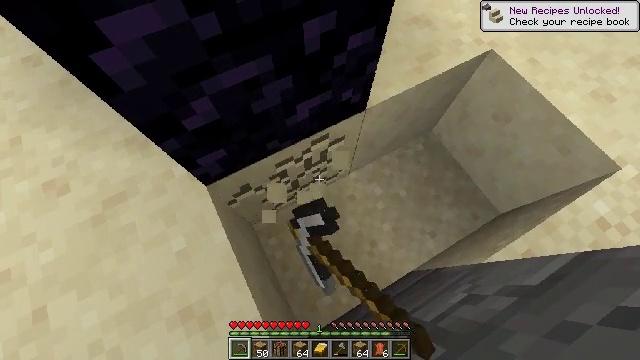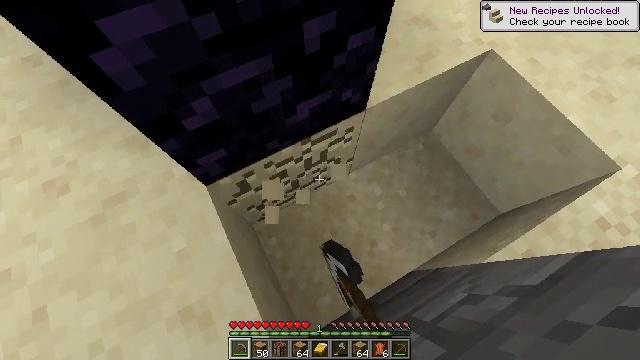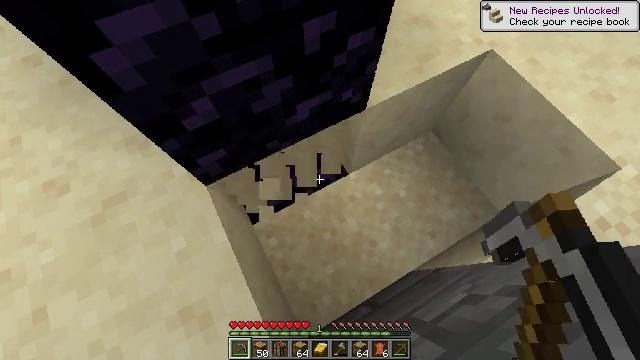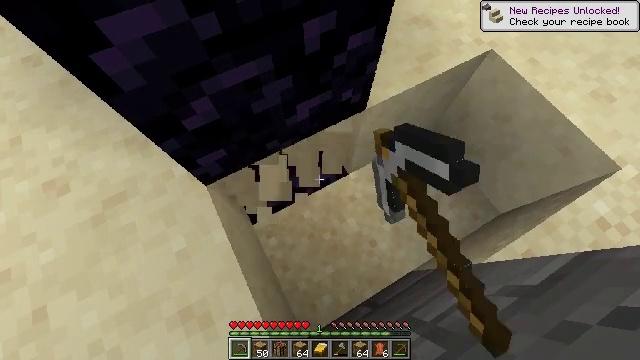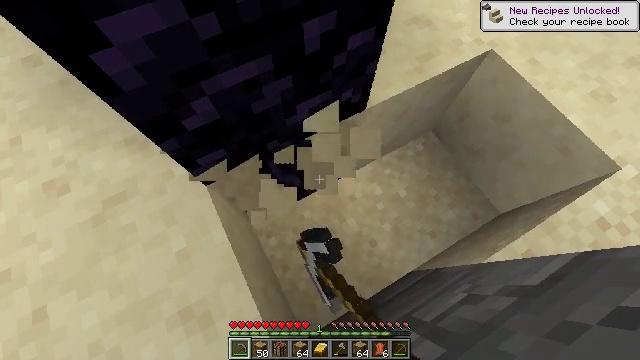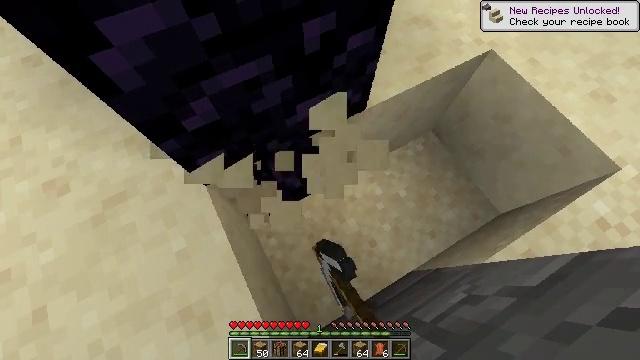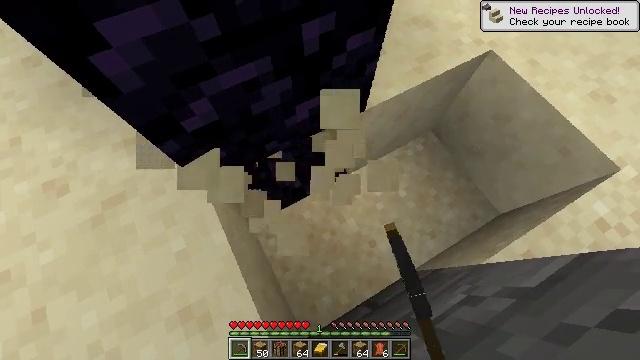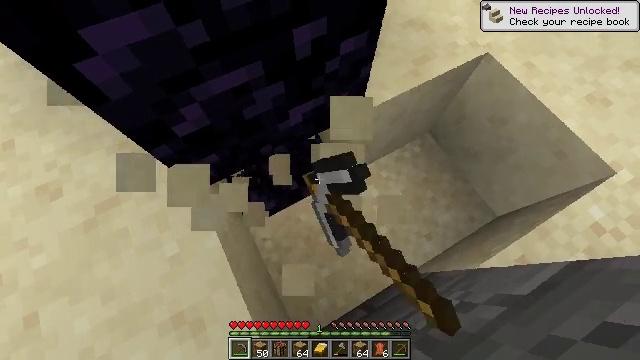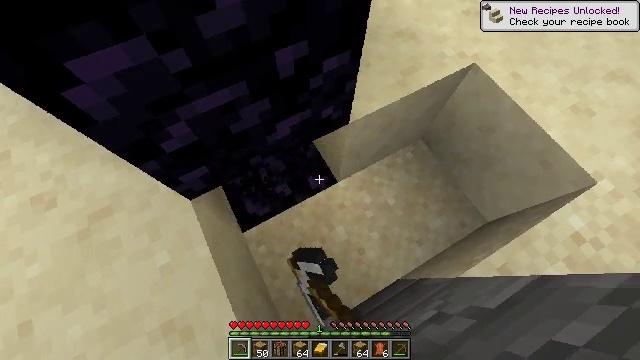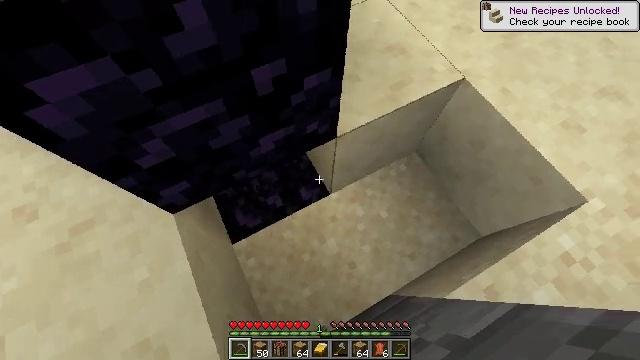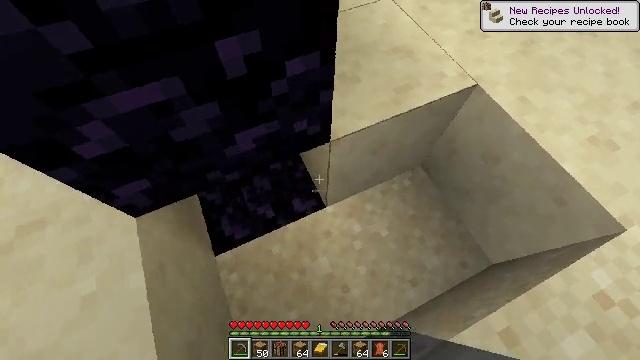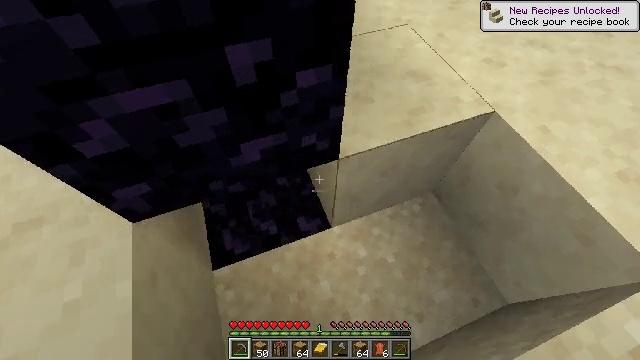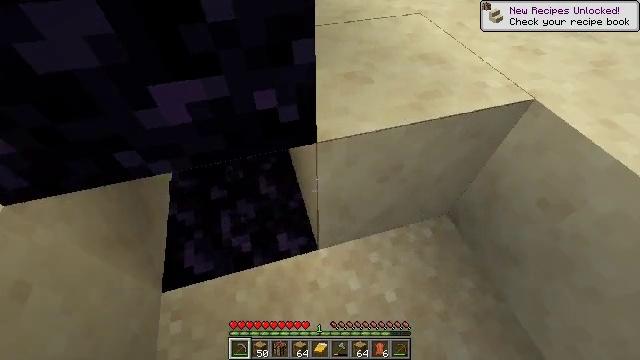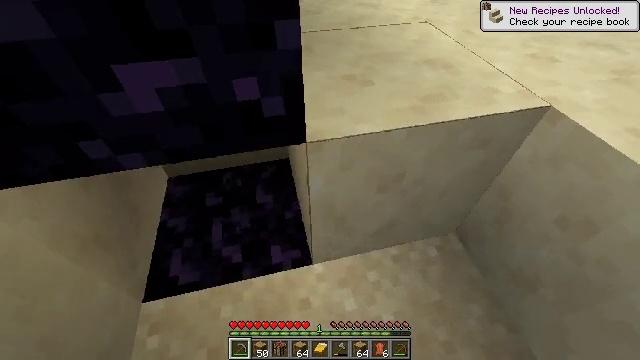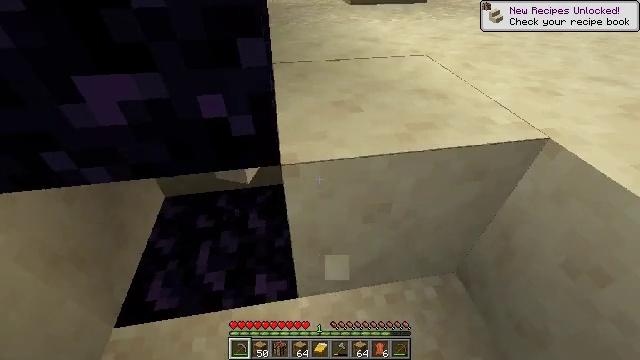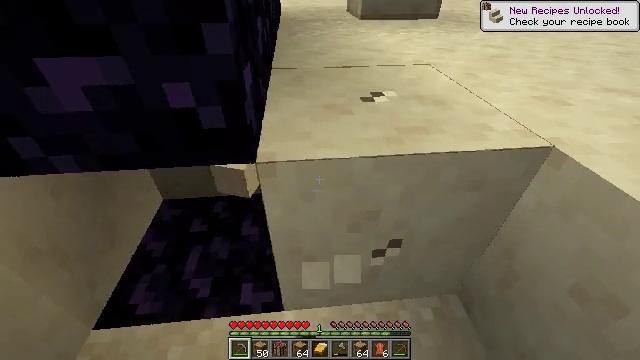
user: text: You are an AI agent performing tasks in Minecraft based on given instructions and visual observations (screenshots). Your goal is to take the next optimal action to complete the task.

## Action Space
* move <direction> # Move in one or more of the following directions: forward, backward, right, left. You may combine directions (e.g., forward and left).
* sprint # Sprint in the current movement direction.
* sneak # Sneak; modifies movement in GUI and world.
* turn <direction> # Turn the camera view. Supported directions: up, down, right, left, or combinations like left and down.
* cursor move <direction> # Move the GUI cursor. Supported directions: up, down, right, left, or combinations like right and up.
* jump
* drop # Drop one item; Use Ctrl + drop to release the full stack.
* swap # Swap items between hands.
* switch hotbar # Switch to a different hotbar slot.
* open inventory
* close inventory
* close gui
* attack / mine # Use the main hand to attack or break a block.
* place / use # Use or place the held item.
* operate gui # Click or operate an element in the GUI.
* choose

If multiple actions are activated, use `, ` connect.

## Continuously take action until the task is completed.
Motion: motion action
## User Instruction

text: Mine smooth sandstone using a pickaxe.
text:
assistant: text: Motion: sneak, attack / mine
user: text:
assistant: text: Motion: sneak, attack / mine
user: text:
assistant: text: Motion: sneak, attack / mine
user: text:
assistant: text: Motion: sneak, attack / mine
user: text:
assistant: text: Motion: move right, sneak, attack / mine
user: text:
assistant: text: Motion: move right, sneak, attack / mine
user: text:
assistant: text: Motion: move right, attack / mine
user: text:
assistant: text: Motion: move right, attack / mine
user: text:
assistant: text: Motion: move right, turn up, attack / mine
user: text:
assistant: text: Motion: move right, turn left and up
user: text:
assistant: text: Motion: move right, turn left and up
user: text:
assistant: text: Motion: move right, sneak, turn left and up
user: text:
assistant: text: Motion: move right, sneak, turn left and up
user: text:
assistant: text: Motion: move right, sneak, turn left and up, attack / mine
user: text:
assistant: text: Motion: move right, sneak, turn left and up, attack / mine
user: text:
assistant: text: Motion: move right, sneak, turn left and up, attack / mine
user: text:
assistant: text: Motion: move right, sneak, turn left and up, attack / mine
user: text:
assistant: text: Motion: move right, sneak, turn left and up, attack / mine
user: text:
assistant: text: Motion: move right, sneak, turn left and up, attack / mine
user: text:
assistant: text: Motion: move right, sneak, attack / mine
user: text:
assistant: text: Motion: sneak, attack / mine
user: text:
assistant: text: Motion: sneak, attack / mine
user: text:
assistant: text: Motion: sneak, attack / mine
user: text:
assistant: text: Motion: sneak, attack / mine
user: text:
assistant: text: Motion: sneak, attack / mine
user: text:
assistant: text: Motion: sneak, attack / mine
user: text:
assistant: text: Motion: sneak, attack / mine
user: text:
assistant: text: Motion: sneak, turn up, attack / mine
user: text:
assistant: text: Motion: sneak, attack / mine
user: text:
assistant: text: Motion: sneak, turn left, attack / mine